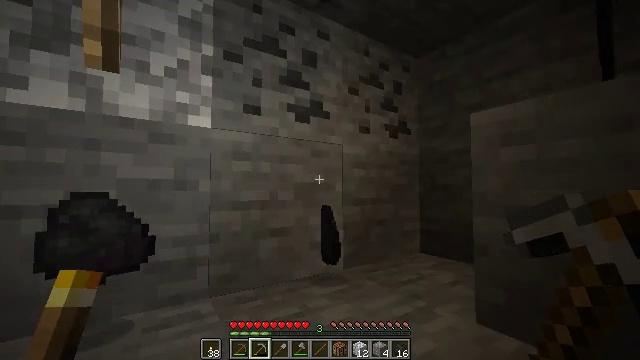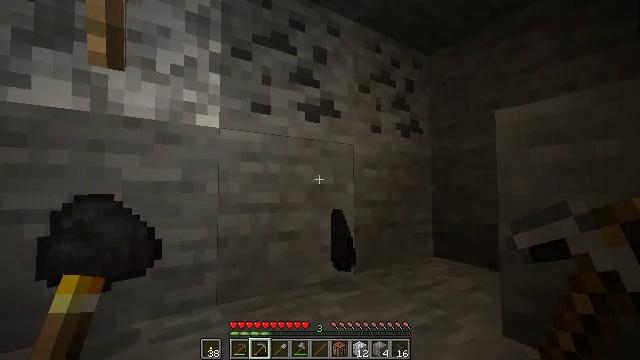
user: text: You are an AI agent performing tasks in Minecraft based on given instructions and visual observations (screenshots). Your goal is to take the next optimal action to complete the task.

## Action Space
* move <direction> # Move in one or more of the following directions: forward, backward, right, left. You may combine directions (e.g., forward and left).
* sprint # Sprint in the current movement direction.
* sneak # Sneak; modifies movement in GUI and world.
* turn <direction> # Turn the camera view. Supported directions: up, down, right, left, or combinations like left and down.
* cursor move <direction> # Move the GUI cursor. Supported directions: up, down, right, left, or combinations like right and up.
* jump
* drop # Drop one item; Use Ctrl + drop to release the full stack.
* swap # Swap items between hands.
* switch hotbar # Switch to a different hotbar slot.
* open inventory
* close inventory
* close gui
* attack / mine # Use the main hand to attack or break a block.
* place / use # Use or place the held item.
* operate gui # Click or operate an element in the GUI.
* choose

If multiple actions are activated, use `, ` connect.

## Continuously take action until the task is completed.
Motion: motion action
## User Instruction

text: Collect coal by mining the ore.
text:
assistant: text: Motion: move forward
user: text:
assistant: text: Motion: no_op